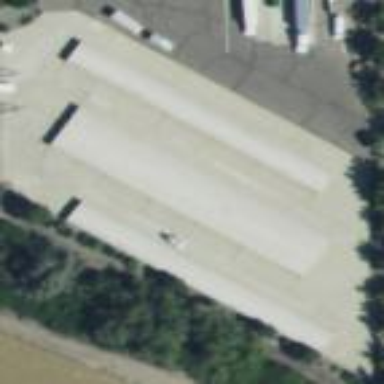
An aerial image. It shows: Storage rental shop.